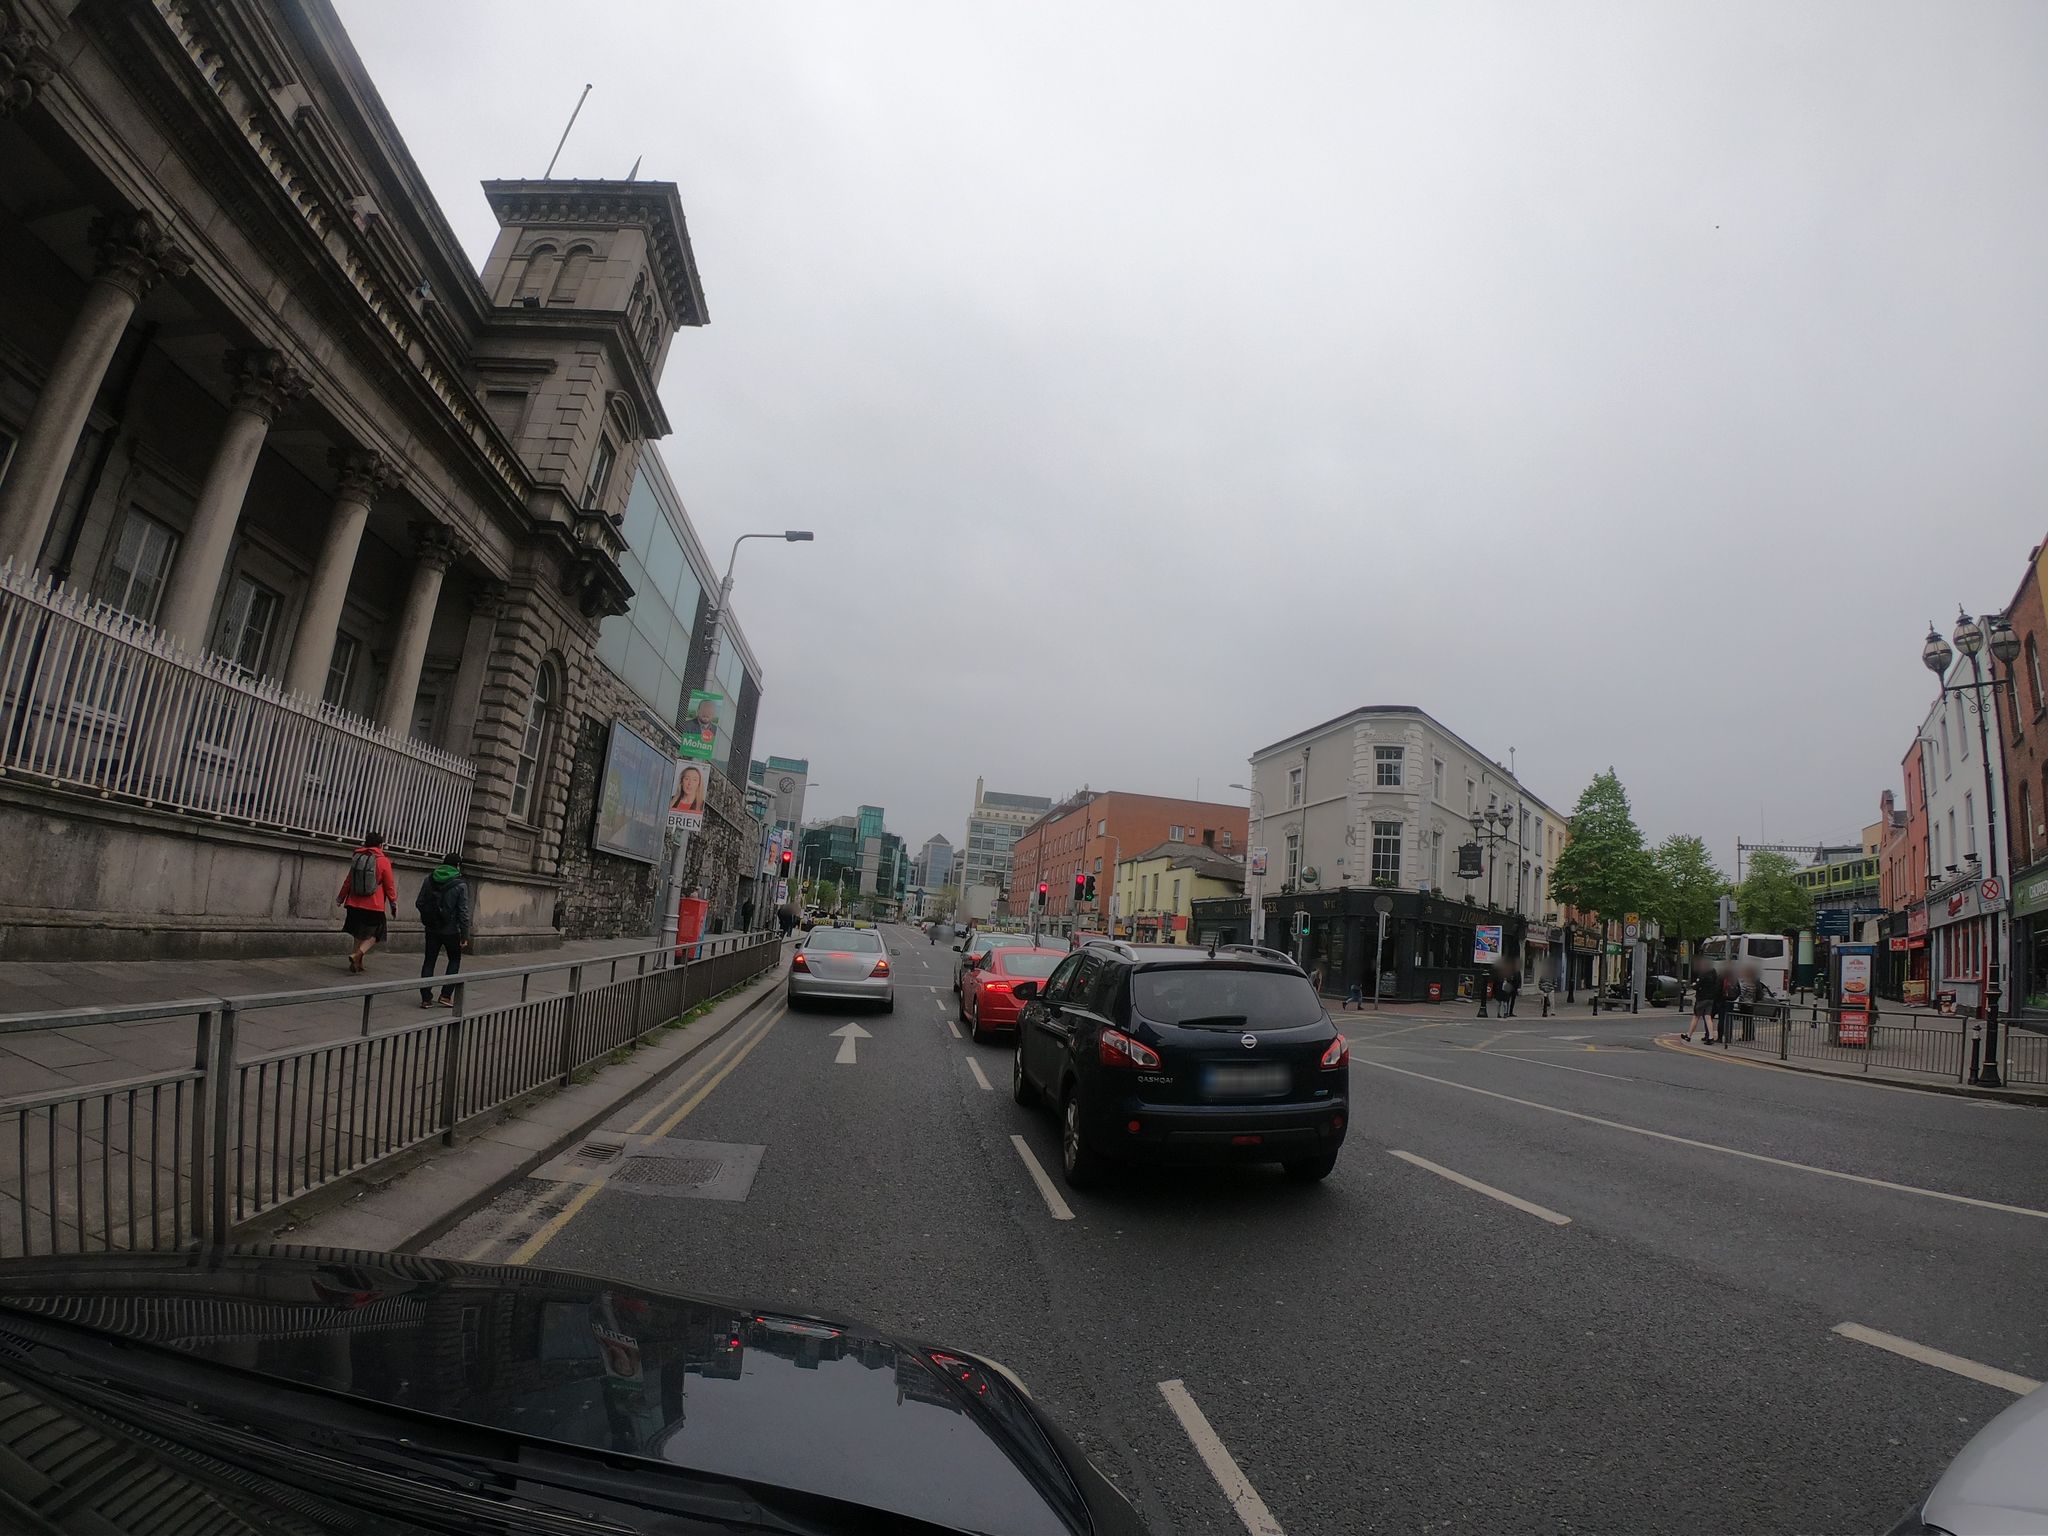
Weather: cloudy
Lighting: day
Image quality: good
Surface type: driving surface
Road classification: footway, corridor
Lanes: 5
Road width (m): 5
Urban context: urban centre
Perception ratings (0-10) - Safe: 4.91, Lively: 7.84, Beautiful: 8.05, Boring: 0.63, Depressing: 2, Wealthy: 9.04